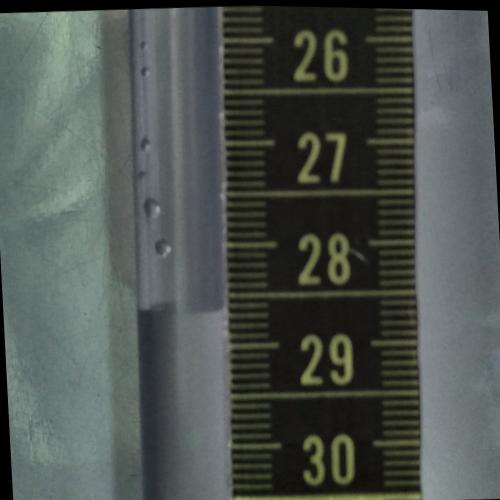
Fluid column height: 28.7 cm